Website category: sports
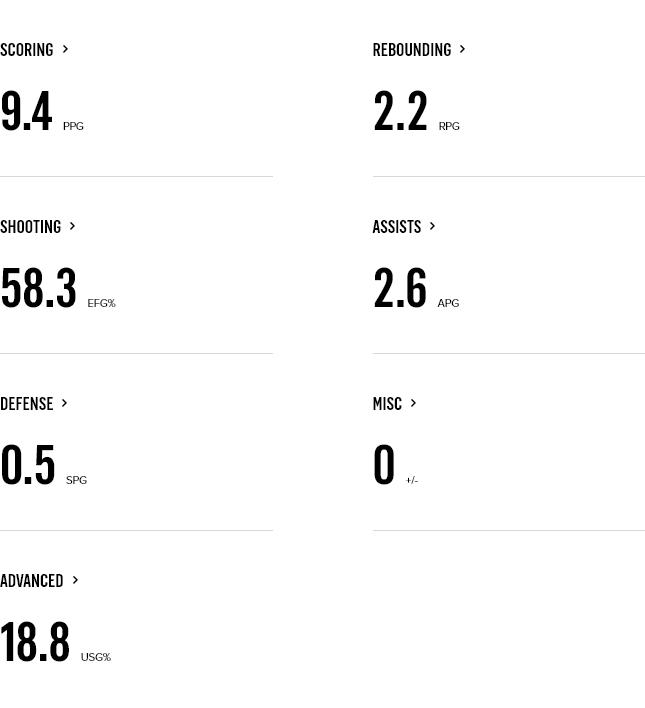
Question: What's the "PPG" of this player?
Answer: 9.4

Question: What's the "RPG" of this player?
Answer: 2.2

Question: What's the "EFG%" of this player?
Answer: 58.3

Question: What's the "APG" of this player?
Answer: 2.6

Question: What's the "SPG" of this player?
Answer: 0.5

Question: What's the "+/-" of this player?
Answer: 0

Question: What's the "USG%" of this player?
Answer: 18.8

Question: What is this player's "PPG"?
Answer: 9.4

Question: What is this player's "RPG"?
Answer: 2.2

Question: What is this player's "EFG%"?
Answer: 58.3

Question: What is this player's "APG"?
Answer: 2.6

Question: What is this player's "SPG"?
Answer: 0.5

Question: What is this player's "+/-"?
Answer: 0

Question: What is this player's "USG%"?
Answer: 18.8

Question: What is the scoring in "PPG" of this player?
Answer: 9.4

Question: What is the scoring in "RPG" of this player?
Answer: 2.2

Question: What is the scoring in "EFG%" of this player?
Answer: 58.3

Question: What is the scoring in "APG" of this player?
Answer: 2.6

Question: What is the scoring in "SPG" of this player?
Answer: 0.5

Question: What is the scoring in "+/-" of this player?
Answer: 0

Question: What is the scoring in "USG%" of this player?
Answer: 18.8

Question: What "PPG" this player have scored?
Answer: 9.4

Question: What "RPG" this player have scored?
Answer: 2.2

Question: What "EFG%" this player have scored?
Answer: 58.3

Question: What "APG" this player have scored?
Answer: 2.6

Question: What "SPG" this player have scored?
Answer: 0.5

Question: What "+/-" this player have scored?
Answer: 0

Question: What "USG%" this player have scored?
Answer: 18.8

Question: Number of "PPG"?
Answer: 9.4

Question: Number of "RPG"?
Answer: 2.2

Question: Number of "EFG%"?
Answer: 58.3

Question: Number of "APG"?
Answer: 2.6

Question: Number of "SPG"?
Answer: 0.5

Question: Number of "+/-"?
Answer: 0

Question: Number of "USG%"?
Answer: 18.8

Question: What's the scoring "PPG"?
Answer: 9.4

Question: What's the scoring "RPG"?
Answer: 2.2

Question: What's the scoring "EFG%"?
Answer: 58.3

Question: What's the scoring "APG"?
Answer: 2.6

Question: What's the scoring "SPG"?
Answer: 0.5

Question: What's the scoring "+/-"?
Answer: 0

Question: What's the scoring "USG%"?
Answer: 18.8